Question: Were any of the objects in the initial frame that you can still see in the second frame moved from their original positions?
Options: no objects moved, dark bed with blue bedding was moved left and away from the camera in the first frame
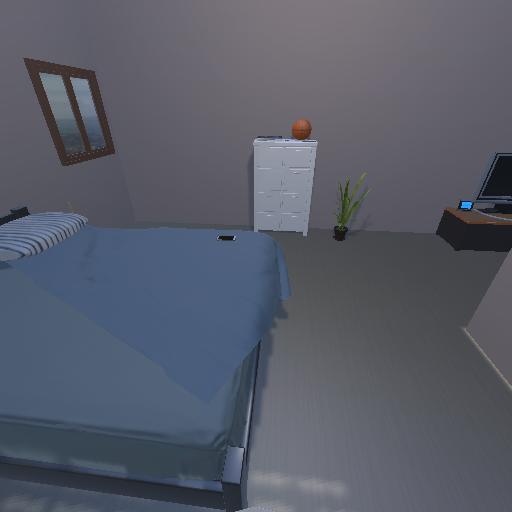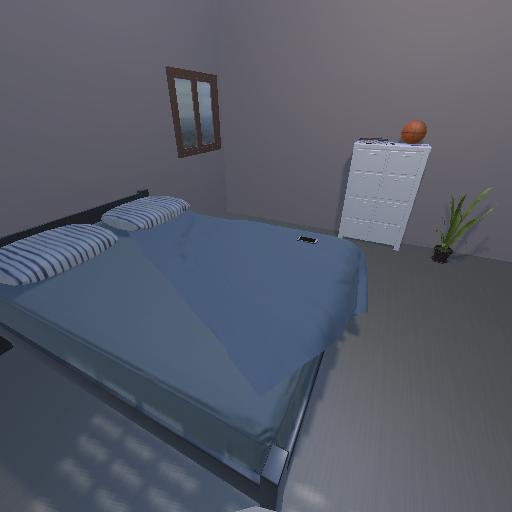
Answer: no objects moved